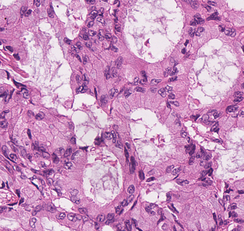
Tumor epithelial tissue: yes
Tumor-associated stroma tissue: no
Normal tissue: no